Field crop: tomato
Growth stage: 1
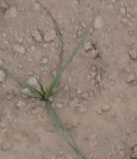
Species: cyperus